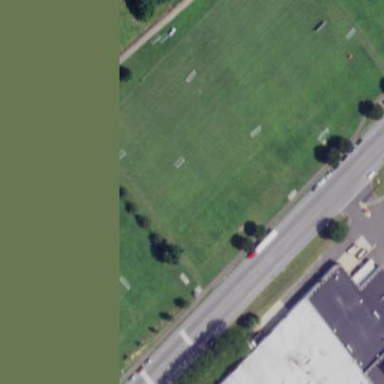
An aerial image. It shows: Soccer pitch designated for leisure and sports activities.